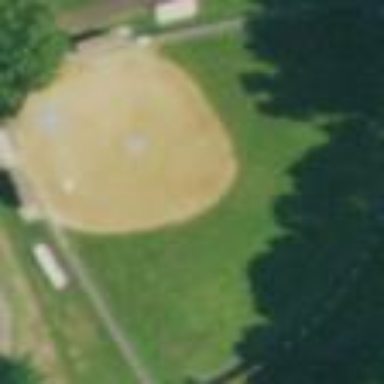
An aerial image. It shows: Baseball pitch with artificial turf for leisure sports.